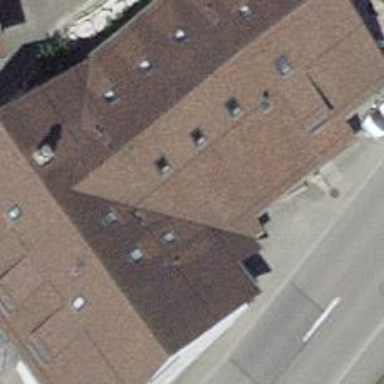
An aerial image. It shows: Restaurant.